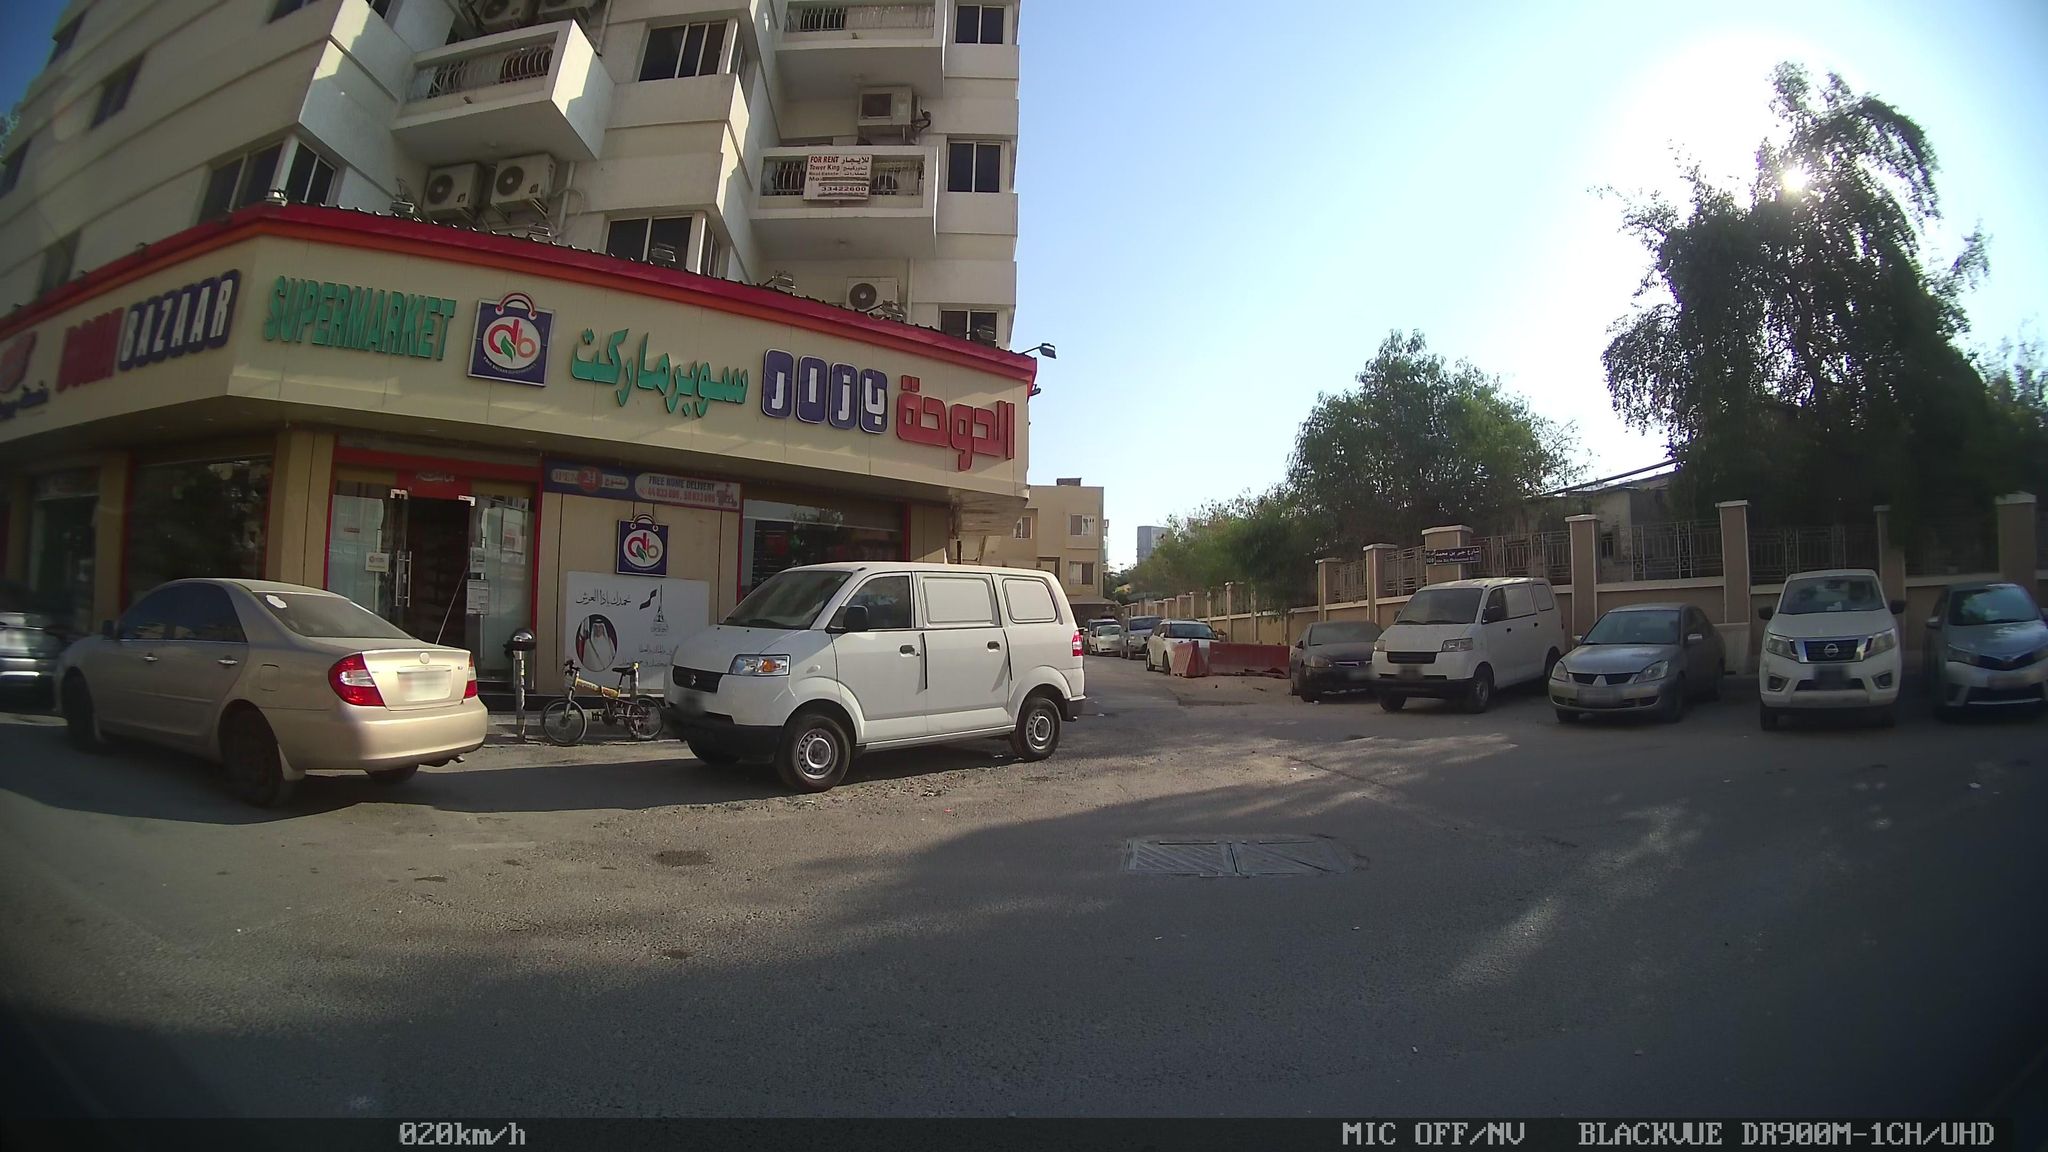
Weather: clear
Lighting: day
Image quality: good
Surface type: driving surface
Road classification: tertiary_link, residential
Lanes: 1
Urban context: urban centre
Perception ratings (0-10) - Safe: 2.18, Lively: 6.67, Beautiful: 6.27, Boring: 5.88, Depressing: 8, Wealthy: 6.47